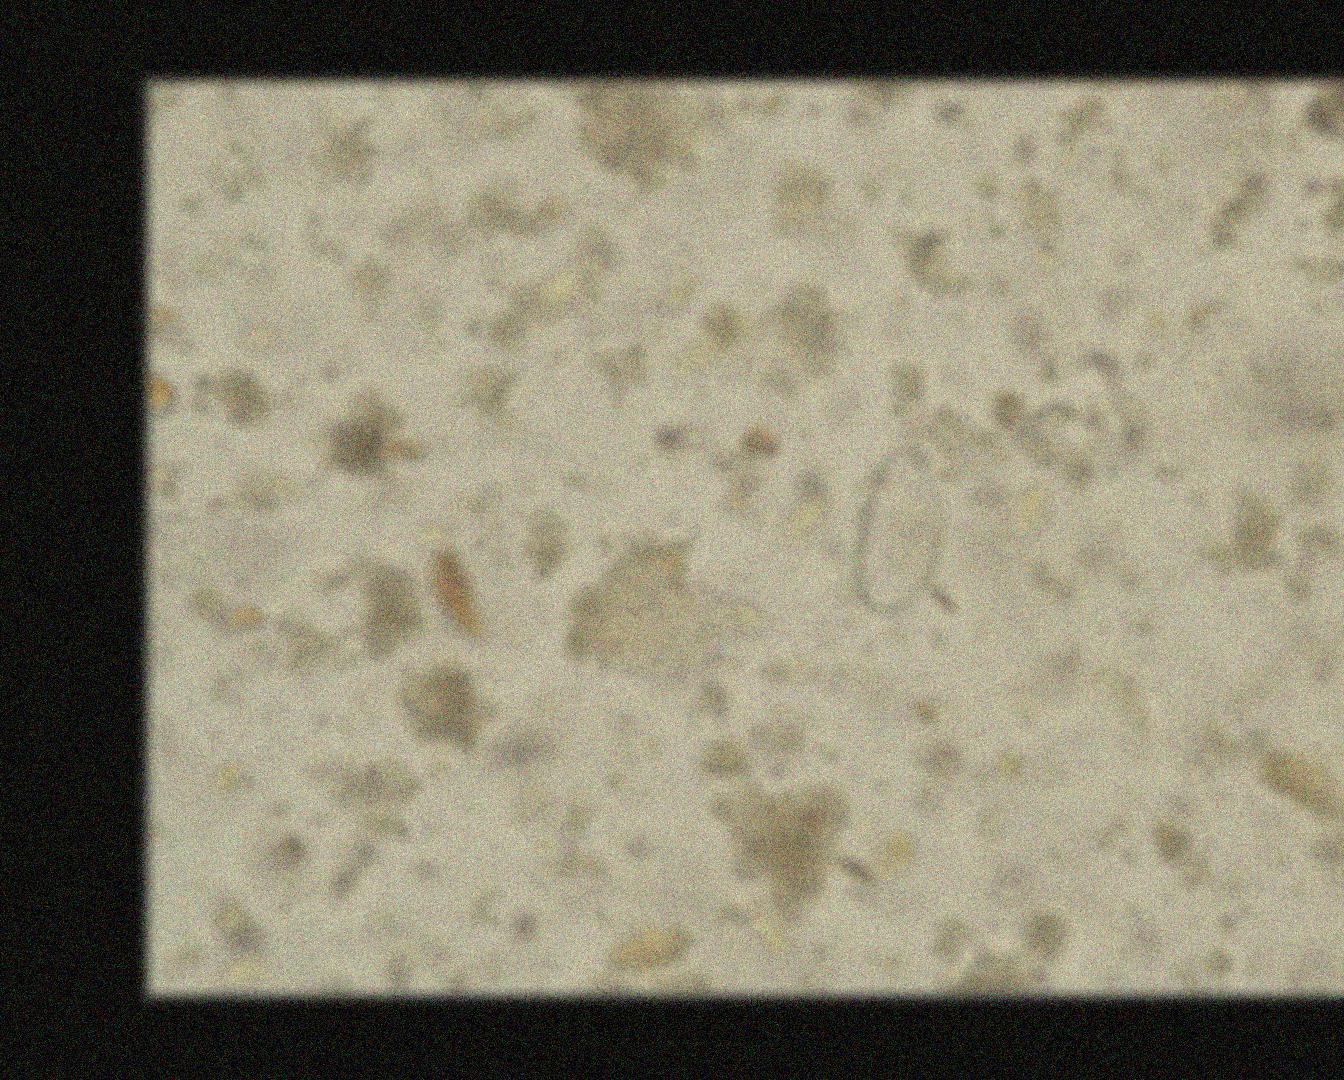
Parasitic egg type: Enterobius vermicularis